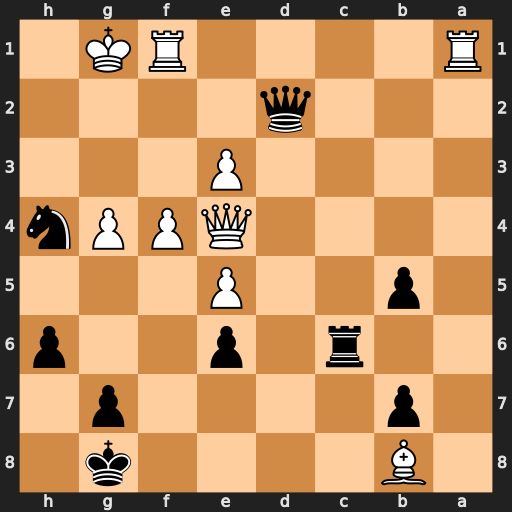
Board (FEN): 1B4k1/1p4p1/2r1p2p/1p2P3/4QPPn/4P3/3q4/R4RK1
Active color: b
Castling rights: -
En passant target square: -
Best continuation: Rc2 Qxc2 Qxc2